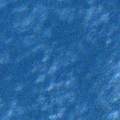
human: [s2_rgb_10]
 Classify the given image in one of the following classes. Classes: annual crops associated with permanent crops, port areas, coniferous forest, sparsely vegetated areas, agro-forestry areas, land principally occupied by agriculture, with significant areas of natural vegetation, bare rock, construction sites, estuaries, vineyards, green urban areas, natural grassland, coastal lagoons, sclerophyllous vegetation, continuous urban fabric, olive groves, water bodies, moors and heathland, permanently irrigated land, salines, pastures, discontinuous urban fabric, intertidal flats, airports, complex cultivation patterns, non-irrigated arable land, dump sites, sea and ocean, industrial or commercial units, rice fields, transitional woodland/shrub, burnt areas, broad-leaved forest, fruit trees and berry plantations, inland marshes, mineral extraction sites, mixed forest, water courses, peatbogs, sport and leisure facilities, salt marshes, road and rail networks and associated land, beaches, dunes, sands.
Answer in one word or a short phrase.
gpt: sea and ocean